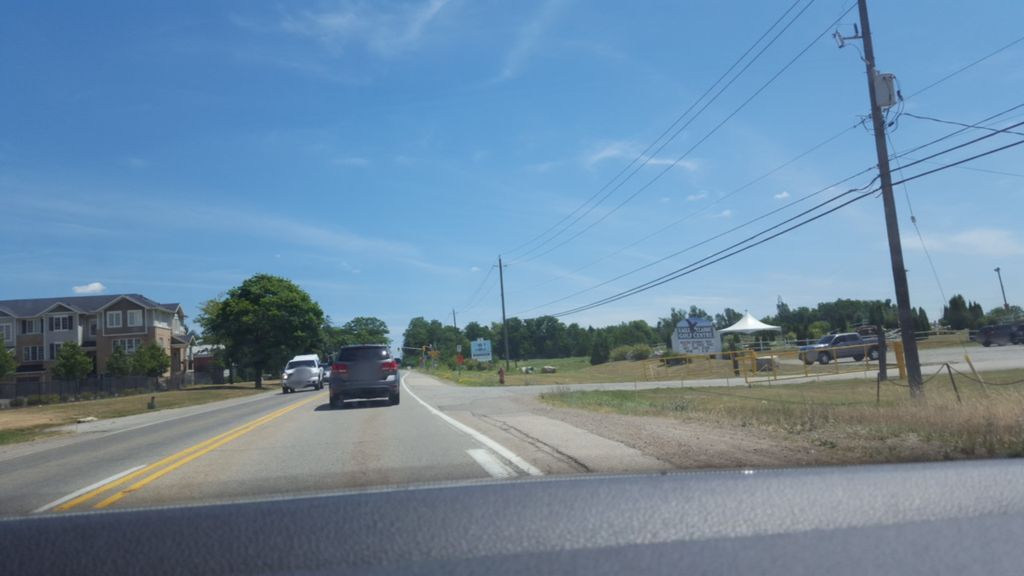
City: hamilton